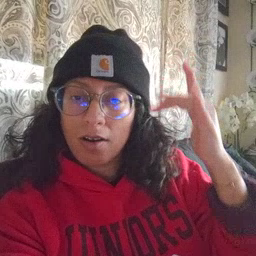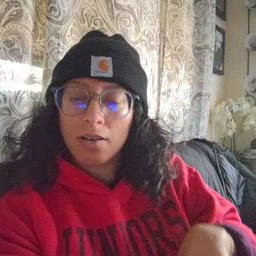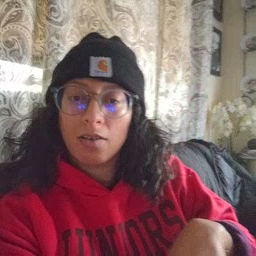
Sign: why